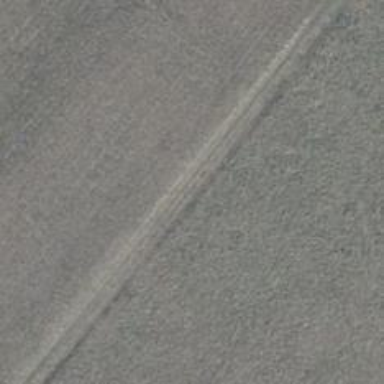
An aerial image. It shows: Sandy track road with grade 4 track type.